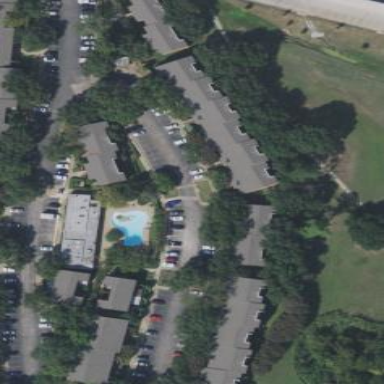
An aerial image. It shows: Residential area with apartments.